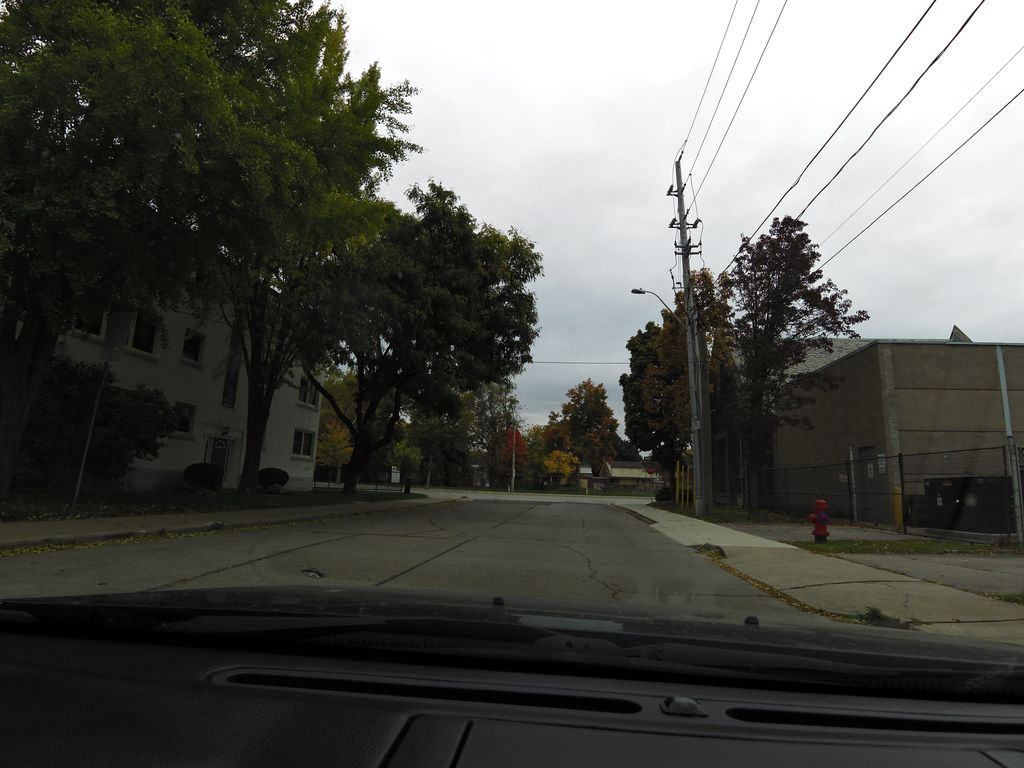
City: hamilton